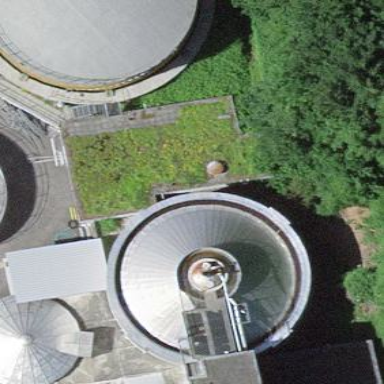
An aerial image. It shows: Storage tank with man-made structure.